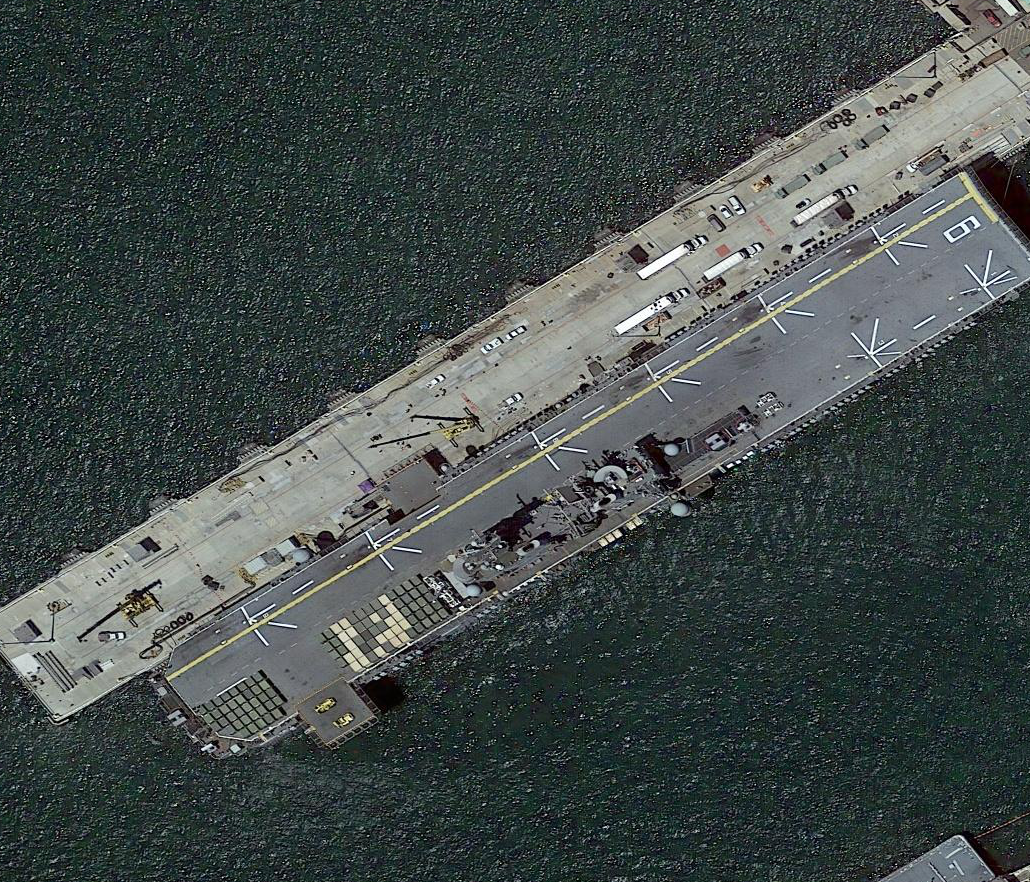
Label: assault